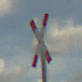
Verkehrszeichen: Andreaskreuz
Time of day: Midday
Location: Outdoor (RoadRail)
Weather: PartlyCloudy
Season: NotSpecified
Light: Natural